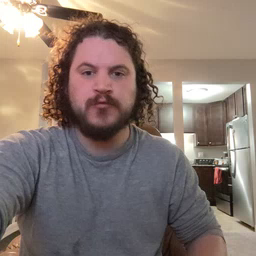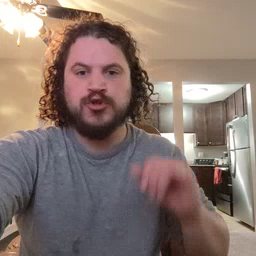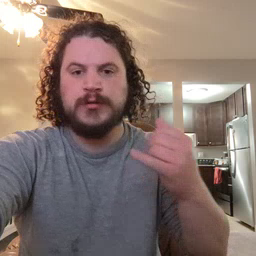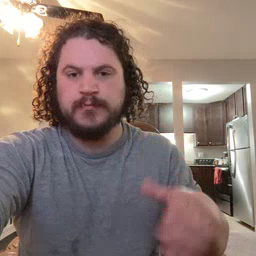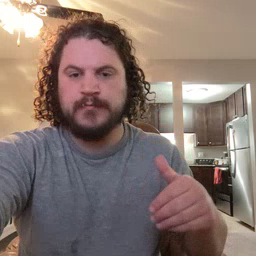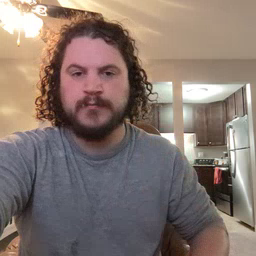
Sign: jeans